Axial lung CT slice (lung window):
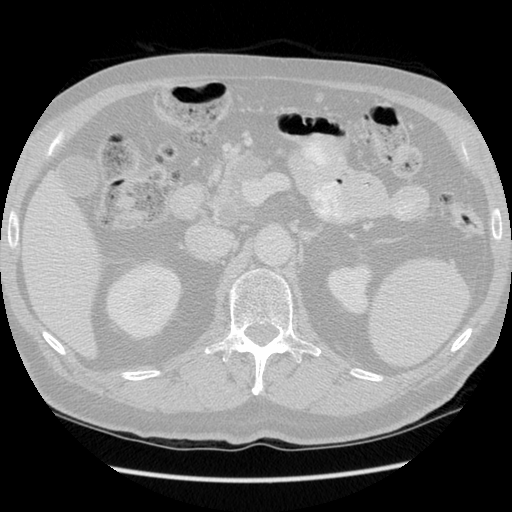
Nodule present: no